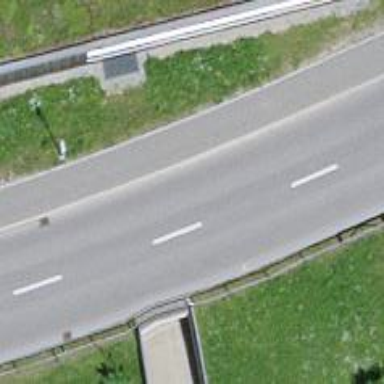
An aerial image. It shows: Tunnel footway.